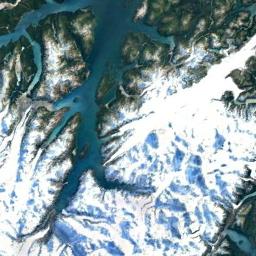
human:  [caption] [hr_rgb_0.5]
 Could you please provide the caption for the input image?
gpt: The snowberg is covered with glaciers and lots of fiords are next to the snowberg .

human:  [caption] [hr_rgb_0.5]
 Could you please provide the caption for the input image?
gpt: A lot of snow is on the snowberg .

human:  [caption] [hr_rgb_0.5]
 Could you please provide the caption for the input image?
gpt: The snow berg is next to the lake .

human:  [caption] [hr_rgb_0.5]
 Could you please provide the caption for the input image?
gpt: A large mountain covered in snow is surrounded by blue water .

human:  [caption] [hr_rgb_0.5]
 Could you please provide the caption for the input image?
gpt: There are much snow on the snowberg beside a river .